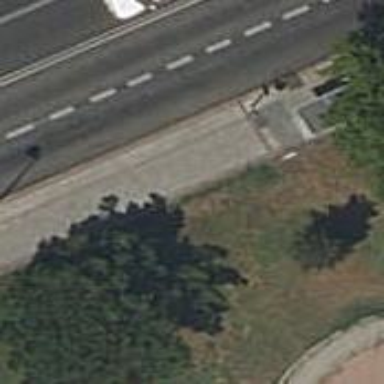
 serving as platform for public transportation."